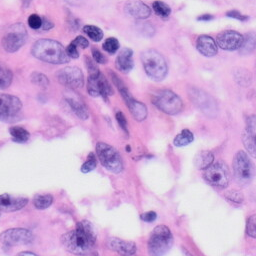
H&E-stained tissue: Skin